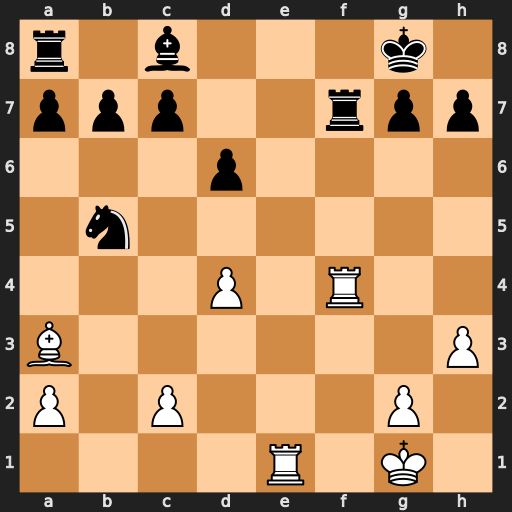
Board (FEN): r1b3k1/ppp2rpp/3p4/1n6/3P1R2/B6P/P1P3P1/4R1K1
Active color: w
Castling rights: -
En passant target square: -
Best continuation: Re8+ Rf8 Rfxf8#